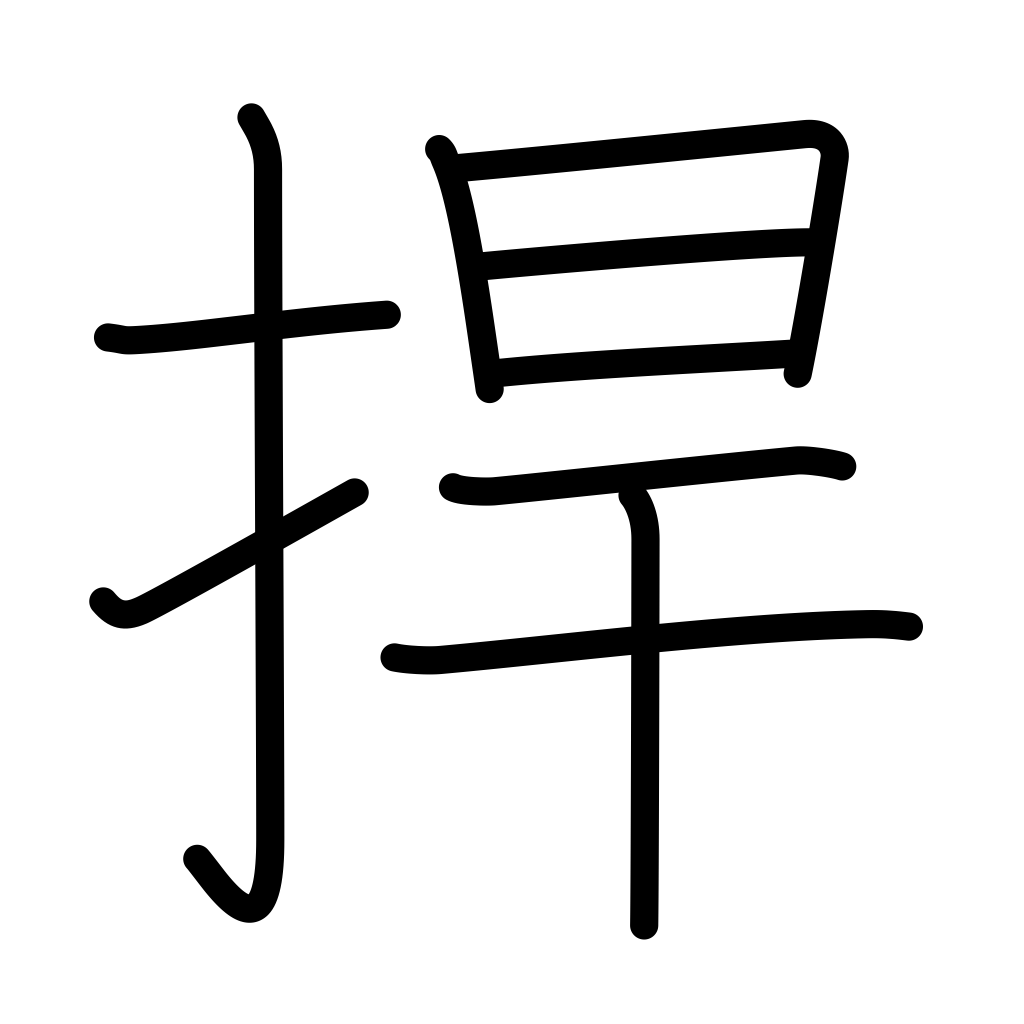
Meaning: defend, protect